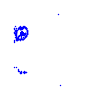
Particle: pion